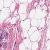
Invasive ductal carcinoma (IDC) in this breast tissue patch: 0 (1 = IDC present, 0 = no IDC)